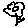
Label: flower